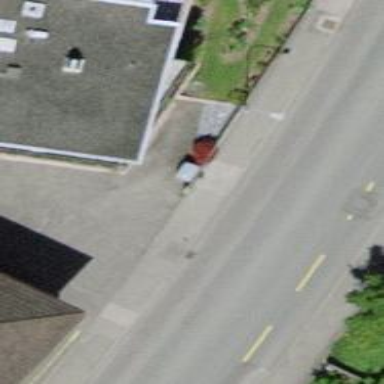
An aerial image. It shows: Restaurant.